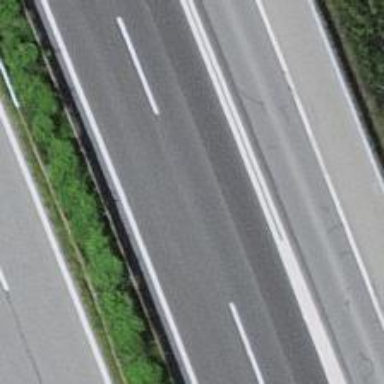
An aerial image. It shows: Asphalt motorway link.